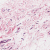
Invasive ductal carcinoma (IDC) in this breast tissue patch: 0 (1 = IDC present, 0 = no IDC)